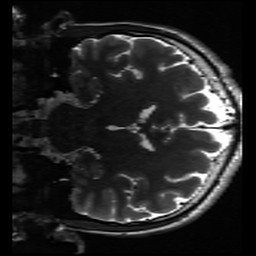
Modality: inplaneT2
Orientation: coronal